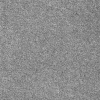
Atmospheric dust classification: dusty